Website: lowes
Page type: delivery-shipping
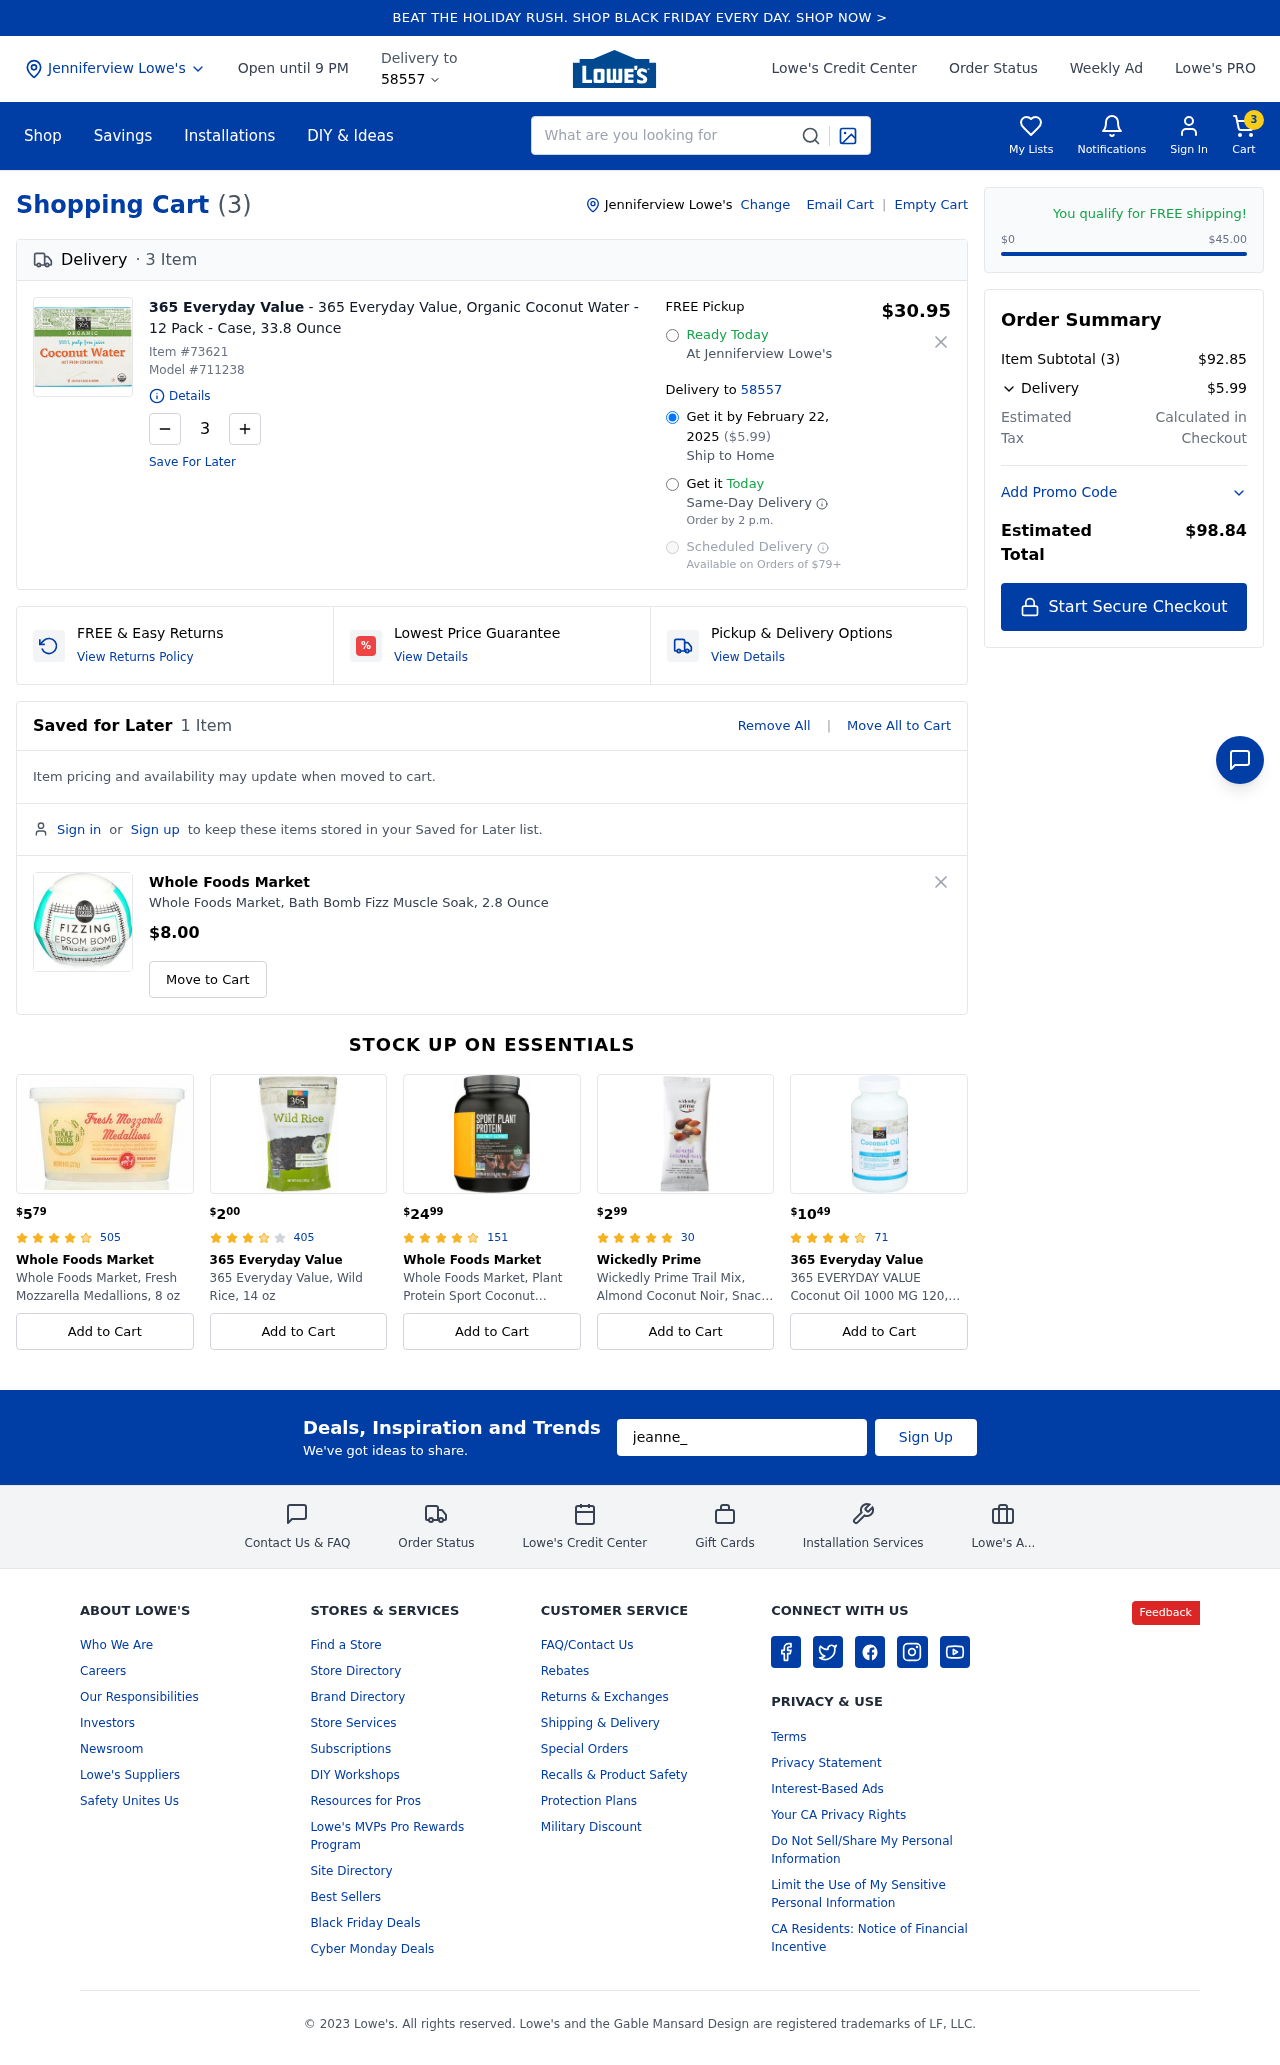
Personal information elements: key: PII_CITY
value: Jenniferview
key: PII_EMAIL
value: jeanne_gonzalez@gmail.com
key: PII_POSTCODE
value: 58557
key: PII_CITY2
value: Jenniferview
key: PII_CITY3
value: Jenniferview
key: PII_POSTCODE2
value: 58557
Product elements: key: PRODUCT1_BRAND
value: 365 Everyday Value
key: PRODUCT1_NAME
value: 365 Everyday Value, Organic Coconut Water - 12 Pack - Case, 33.8 Ounce
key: PRODUCT1_PRICE
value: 30.95
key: PRODUCT1_QUANTITY
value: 3
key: PRODUCT2_BRAND
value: Whole Foods Market
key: PRODUCT2_NAME
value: Whole Foods Market, Bath Bomb Fizz Muscle Soak, 2.8 Ounce
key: PRODUCT2_PRICE
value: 8
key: PRODUCT1_ITEM_NUMBER
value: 73621
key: PRODUCT1_MODEL_NUMBER
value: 711238
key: PRODUCT3_PRICE
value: $579
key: PRODUCT3_NUM_RATINGS
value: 505
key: PRODUCT3_BRAND
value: Whole Foods Market
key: PRODUCT3_NAME
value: Whole Foods Market, Fresh Mozzarella Medallions, 8 oz
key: PRODUCT4_PRICE
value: $200
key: PRODUCT4_NUM_RATINGS
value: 405
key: PRODUCT4_BRAND
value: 365 Everyday Value
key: PRODUCT4_NAME
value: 365 Everyday Value, Wild Rice, 14 oz
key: PRODUCT5_PRICE
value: $2499
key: PRODUCT5_NUM_RATINGS
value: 151
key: PRODUCT5_BRAND
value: Whole Foods Market
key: PRODUCT5_NAME
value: Whole Foods Market, Plant Protein Sport Coconut Almond, 33 Ounce
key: PRODUCT6_PRICE
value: $299
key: PRODUCT6_NUM_RATINGS
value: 30
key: PRODUCT6_BRAND
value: Wickedly Prime
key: PRODUCT6_NAME
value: Wickedly Prime Trail Mix, Almond Coconut Noir, Snack Pack, 1.5 Ounce
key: PRODUCT7_PRICE
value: $1049
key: PRODUCT7_NUM_RATINGS
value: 71
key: PRODUCT7_BRAND
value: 365 Everyday Value
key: PRODUCT7_NAME
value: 365 EVERYDAY VALUE Coconut Oil 1000 MG 120, 120 CT
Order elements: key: ORDER_NUM_ITEMS
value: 3
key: ORDER_DELIVERY_DATE
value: February 22, 2025
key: ORDER_SHIPPING_COST
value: $5.99
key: ORDER_SUBTOTAL
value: $92.85
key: ORDER_TOTAL
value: $98.84
Search elements: key: HEADER_SEARCH
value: What are you looking for